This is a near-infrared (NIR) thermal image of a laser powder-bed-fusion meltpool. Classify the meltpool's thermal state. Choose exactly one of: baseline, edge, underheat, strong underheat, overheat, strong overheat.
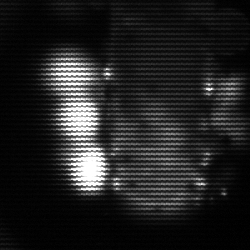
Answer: strong underheat